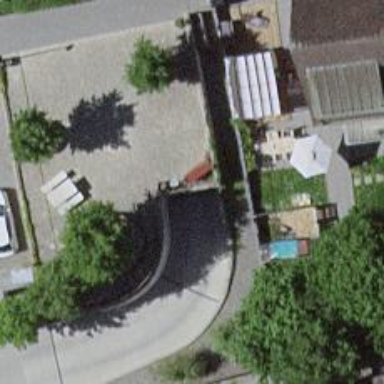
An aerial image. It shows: Parking entrance.